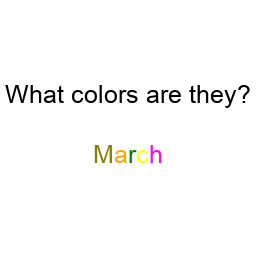
Color: olive, orange, green, yellow, magenta
Background color: white
Question text color: black